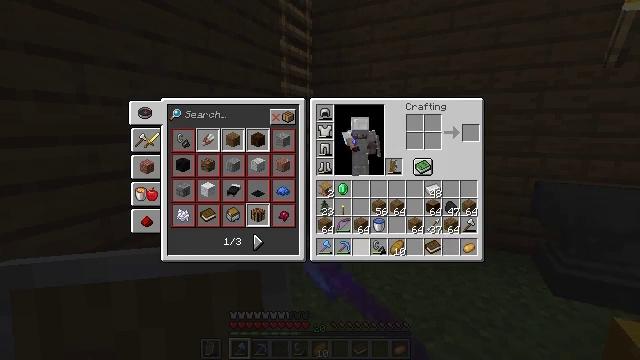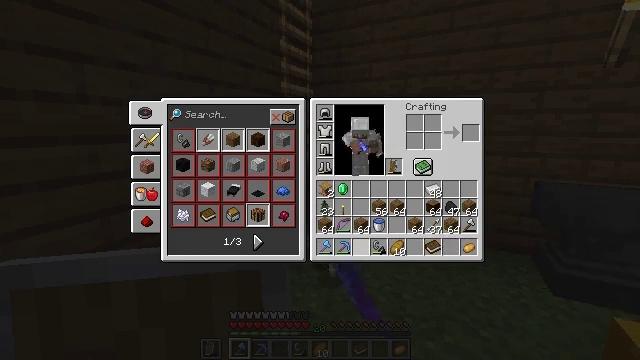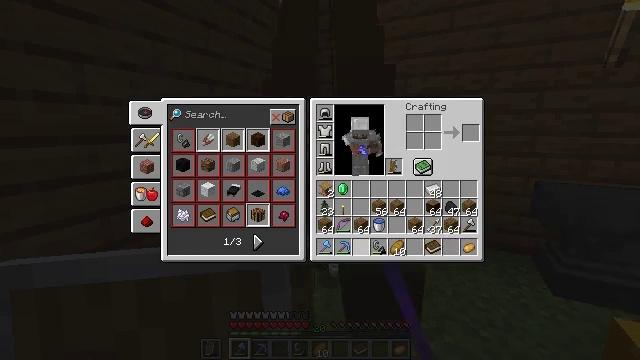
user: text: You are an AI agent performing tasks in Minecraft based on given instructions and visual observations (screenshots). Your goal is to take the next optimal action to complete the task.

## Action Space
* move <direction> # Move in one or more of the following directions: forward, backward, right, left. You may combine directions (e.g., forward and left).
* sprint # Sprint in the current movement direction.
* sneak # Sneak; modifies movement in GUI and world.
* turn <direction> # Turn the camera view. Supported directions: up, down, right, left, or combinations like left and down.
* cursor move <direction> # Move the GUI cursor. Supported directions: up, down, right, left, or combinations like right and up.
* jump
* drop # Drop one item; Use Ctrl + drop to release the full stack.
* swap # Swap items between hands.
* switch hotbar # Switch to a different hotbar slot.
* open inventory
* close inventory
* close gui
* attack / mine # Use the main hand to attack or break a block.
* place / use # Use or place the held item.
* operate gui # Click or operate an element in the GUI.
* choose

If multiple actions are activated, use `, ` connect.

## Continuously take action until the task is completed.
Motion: motion action
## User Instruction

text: Remove a stick from the inventory.
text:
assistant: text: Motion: sprint
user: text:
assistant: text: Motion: sprint
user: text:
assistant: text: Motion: no_op